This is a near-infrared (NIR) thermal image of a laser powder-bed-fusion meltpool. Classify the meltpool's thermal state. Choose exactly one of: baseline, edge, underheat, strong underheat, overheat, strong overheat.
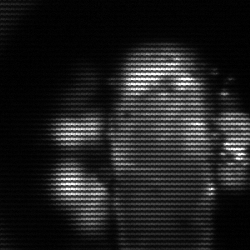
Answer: strong underheat